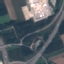
Land use / land cover: Highway